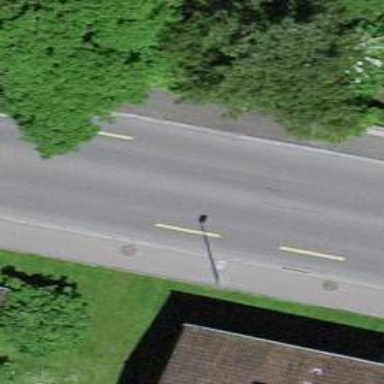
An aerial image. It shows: Bus stop with designated public transport stop position.